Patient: sex M, age 75
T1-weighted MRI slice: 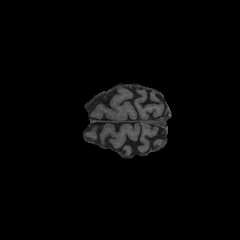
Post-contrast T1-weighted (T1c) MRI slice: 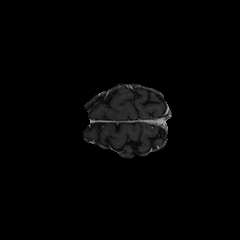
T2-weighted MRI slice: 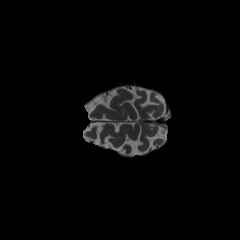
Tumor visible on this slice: no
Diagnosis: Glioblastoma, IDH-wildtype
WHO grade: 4